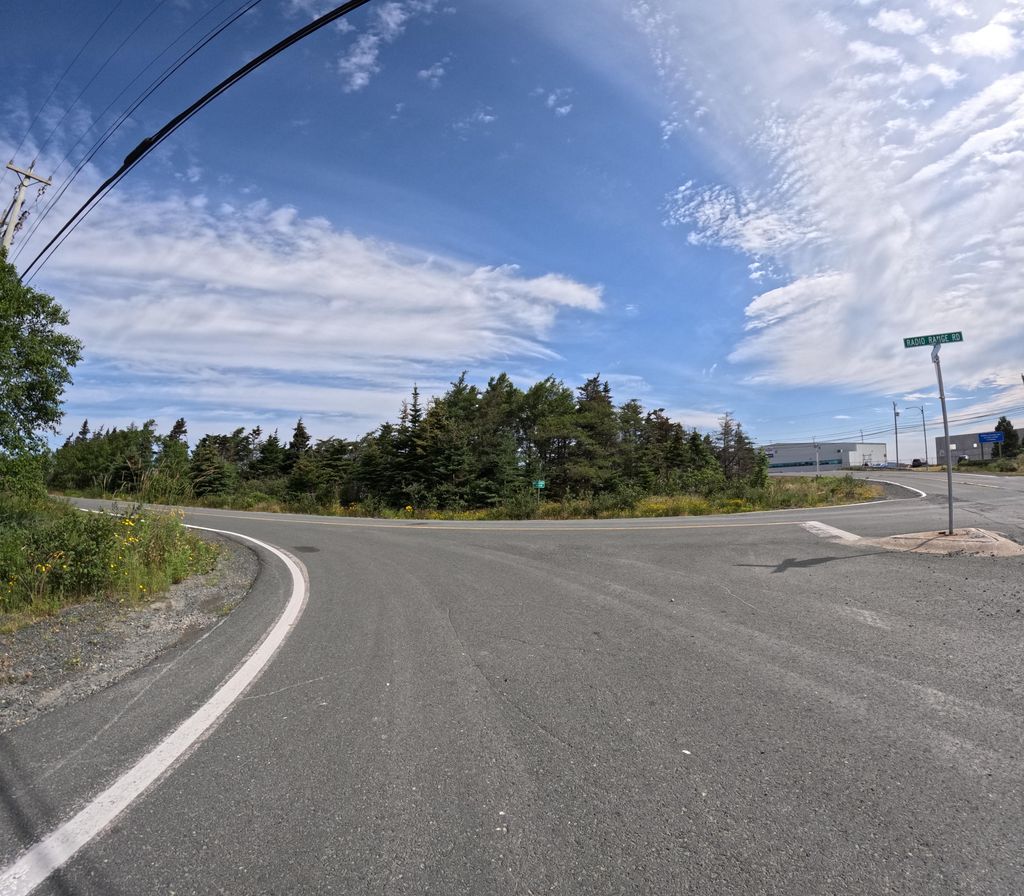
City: st_johns